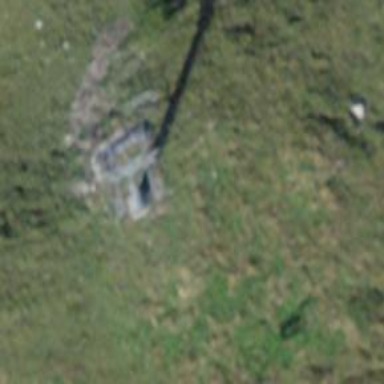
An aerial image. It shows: Pylon for aerialway.